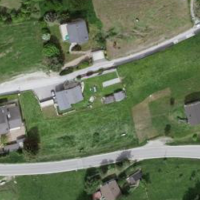
EUNIS habitat code: 55
Species observed at this site:
Urtica dioica